Question: I have two classes ('Play' and 'editor'). 'editor' uses 'Play'. 'Play' uses some external files. I imported them into Eclipse in order to address them straight (as you can see on the first screenshot).

I want JAR to be able to contain these files withing and be able to work with (import) them. Is that possible? What options should I choose while exporting project to JAR?
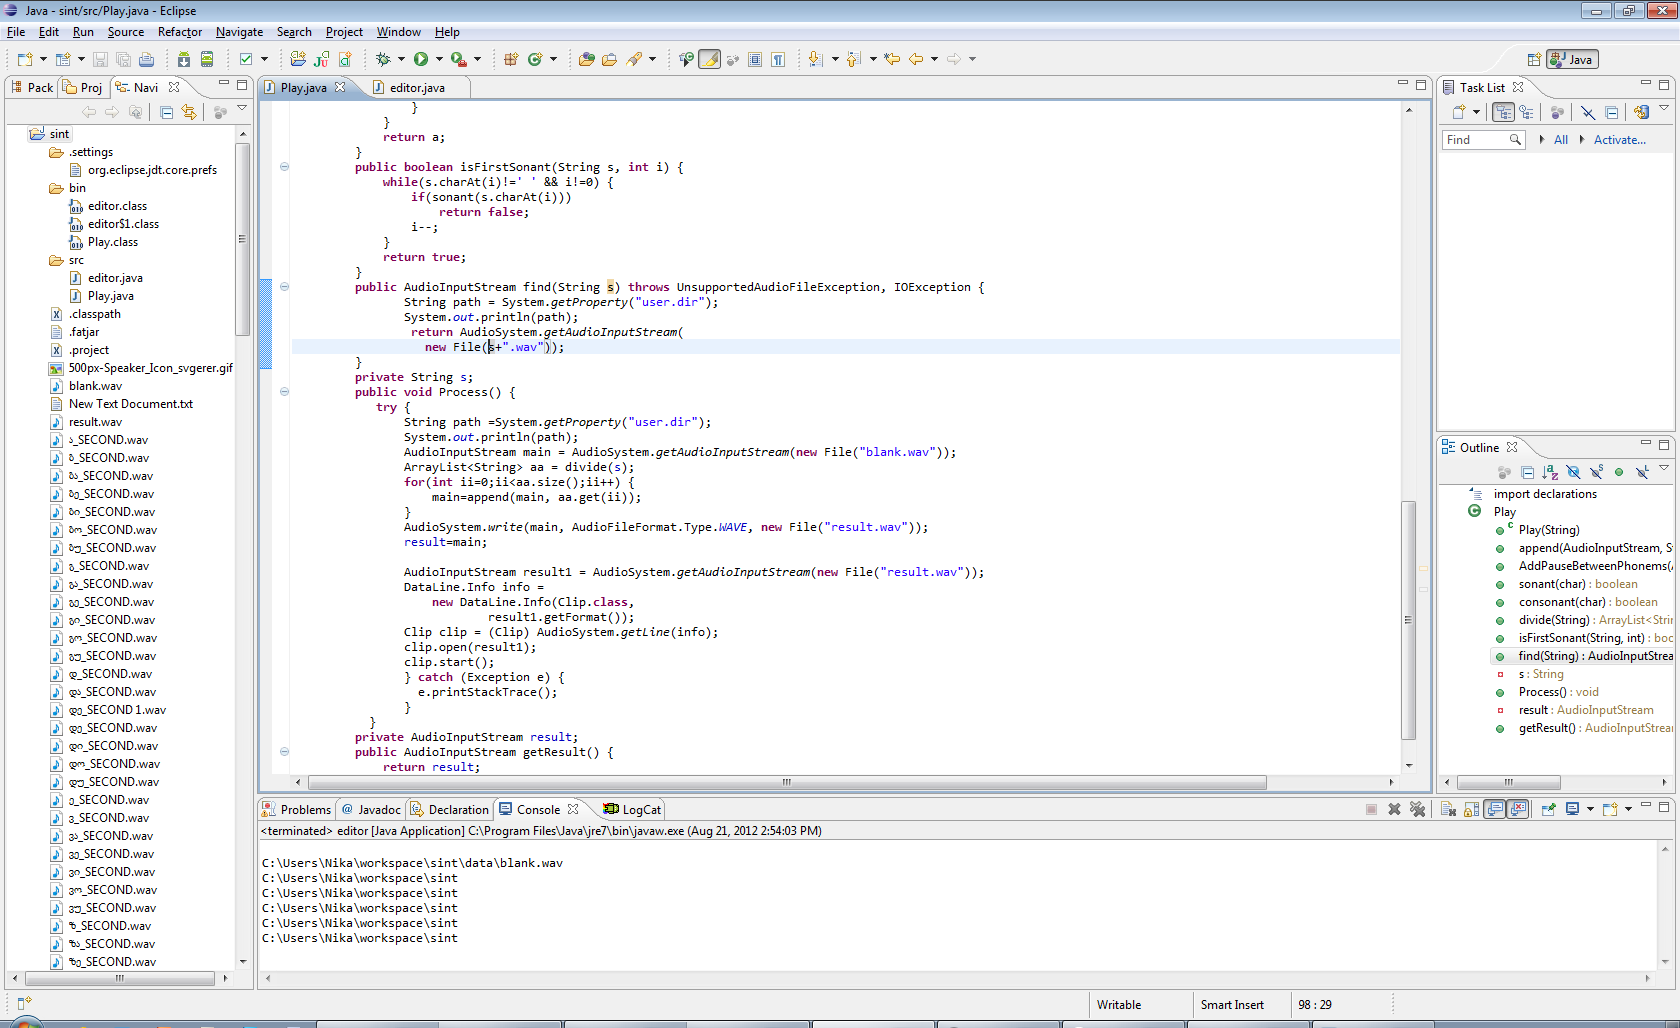
Answer: If you want to use the '.wav' files from within a jar then instead of doing 'String path = System.getProperty("user.dir");' and then loading the wav files from there, try doing something like :
'''
InputStream stream = Play.class.getResourceAsStream("/result.wav");
'''
From <URL>. So you could have something like :
'''
public class Play{
public AudioInputStream find(String s) throws UnsupportedAudioFileException, IOException{
// Probably some try catch over the next statement to log the error if 'result.wav' is not found.
InputStream stream = Play.class.getResourceAsStream("/result.wav");
return AudioSystem.getAudioInputStream(stream);
}
}
'''
For the above to work all your '*.wav' files must be copied to a source folder so that they are present on the classpath. To do that you could move *.wav into 'sint/src' to start with (and then into a proper 'wav' folder later on if needed). That would put them in the root of the classpath '/' and allow them to be referred to like so : '/result.wav' , '/x_SECOND.wav' etc.
## Working Code
Here is a bit of working code to test out 'AudioInputStream' from <URL> :
'''
public class A {
@Test
public void testAudioInputStream() throws UnsupportedAudioFileException, IOException {
InputStream stream = A.class.getResourceAsStream("/result.wav");
System.out.println(stream != null);
AudioInputStream audioInputStream = AudioSystem.getAudioInputStream(stream);
System.out.println(audioInputStream != null);
}
}
'''
The above code worked fine for me and I got two 'true' in the console.
### GIT Hub Repo with Test project
You should be able to import the project in <URL> zip and see the code working.
## Do you need a 'Fat Jar' ?
A bit off-topic, but if you need to build a 'fat jar' that includes all the jars needed by your project to run and is a single executable then try using <URL> plugin to build a fat jar.
You can export a java project containing jars using the 'File -> Export -> Other -> One Jar Exporter'. The jar that's thus built is an executable jar and needs nothing else to run.